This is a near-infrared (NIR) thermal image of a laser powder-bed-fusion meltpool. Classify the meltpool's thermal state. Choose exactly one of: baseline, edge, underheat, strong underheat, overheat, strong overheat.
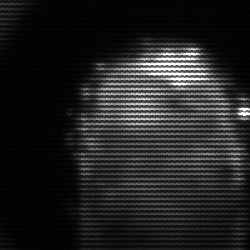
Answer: baseline